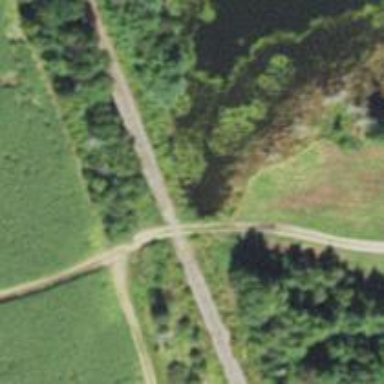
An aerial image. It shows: Level crossing along the railway.